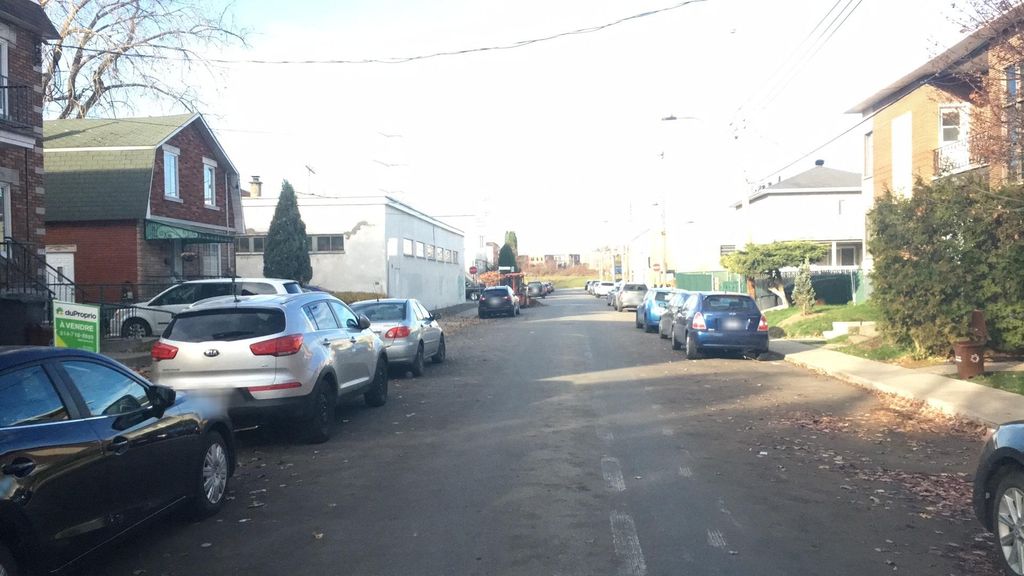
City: montreal